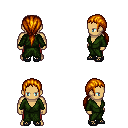
a pixel art fantasy rpg character, male body template, human, tanned skin, green robe, red pants, dark blonde ponytail hairstyle, ghillies, four views (front, back, left, right), 2x2 character sprite sheet, small pixel art, hard edges, no anti-aliasing